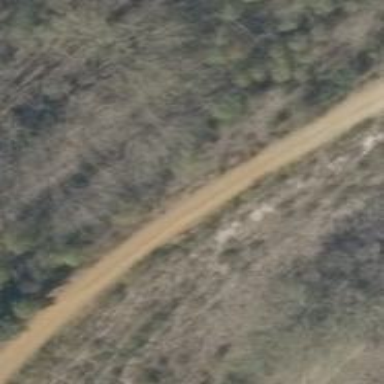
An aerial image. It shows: Abandoned railway track with grade2 tracktype.